Interaction volume radius: 5 \u00c5
Interaction volume height: 45 \u00c5
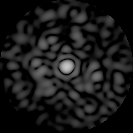
Disorder parameter: 0.8774